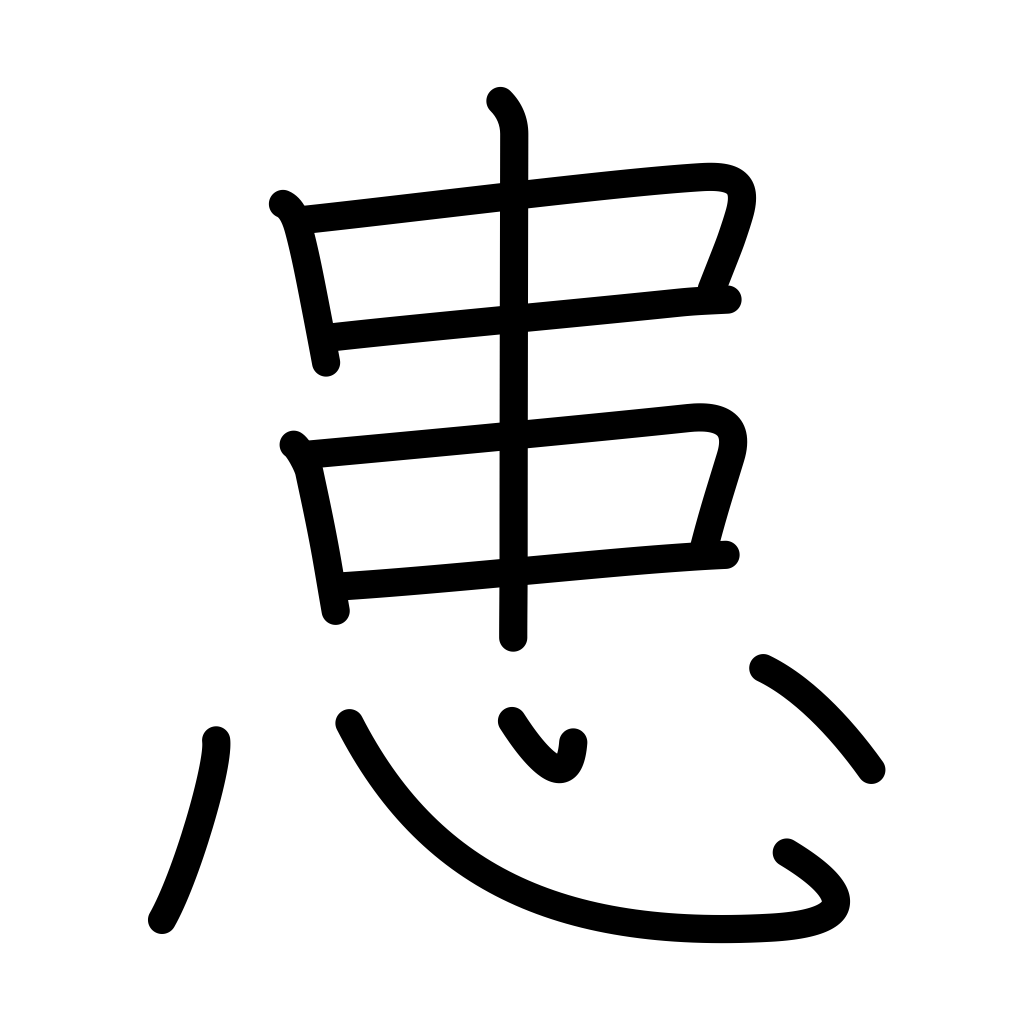
Meaning: afflicted, disease, suffer from, be ill